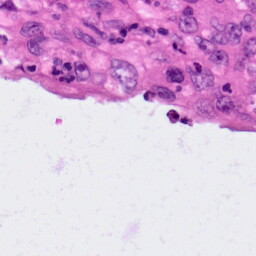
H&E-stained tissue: Lung